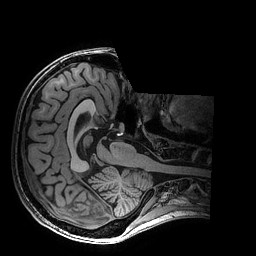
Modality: T1w
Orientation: axial
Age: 23
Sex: female
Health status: healthy
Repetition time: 2.53 s
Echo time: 0.0034 s